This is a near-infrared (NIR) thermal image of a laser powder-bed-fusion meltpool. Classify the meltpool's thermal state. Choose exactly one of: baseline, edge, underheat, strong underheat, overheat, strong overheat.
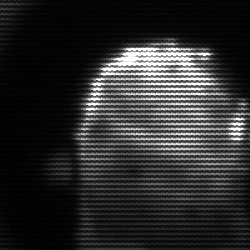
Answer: baseline